Interaction volume radius: 10 \u00c5
Interaction volume height: 20 \u00c5
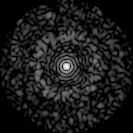
Disorder parameter: 0.8217